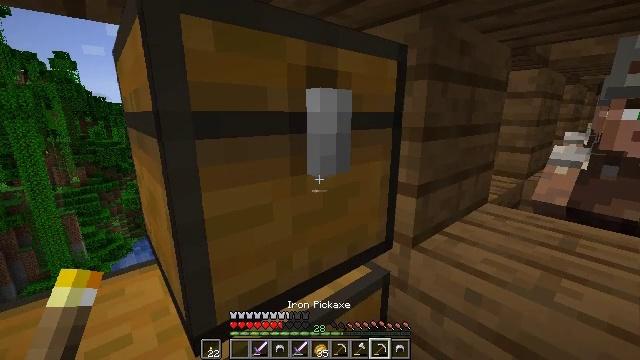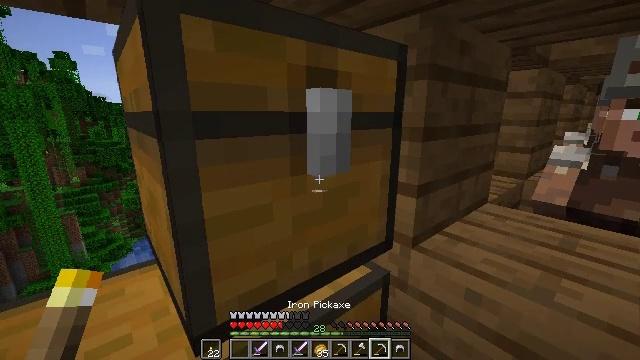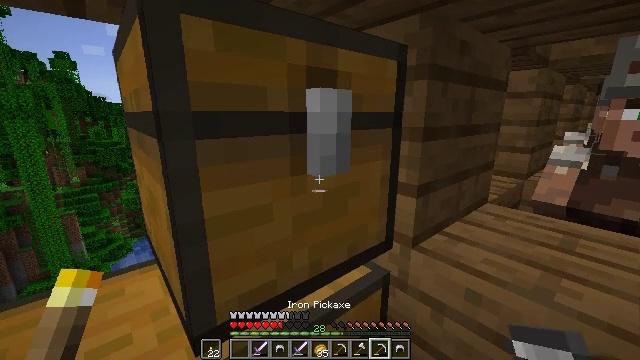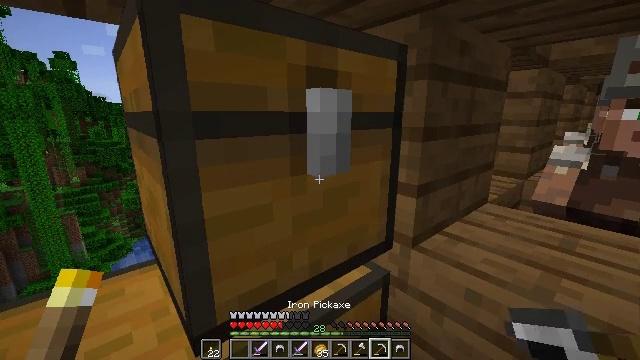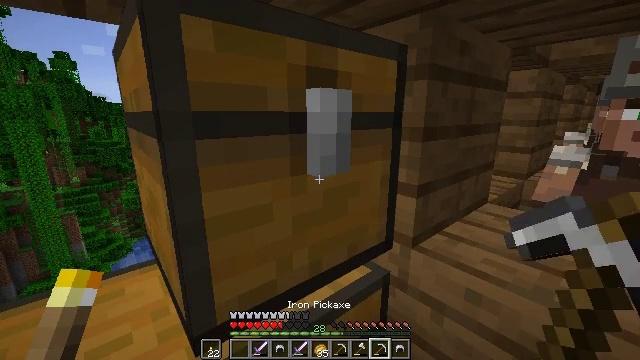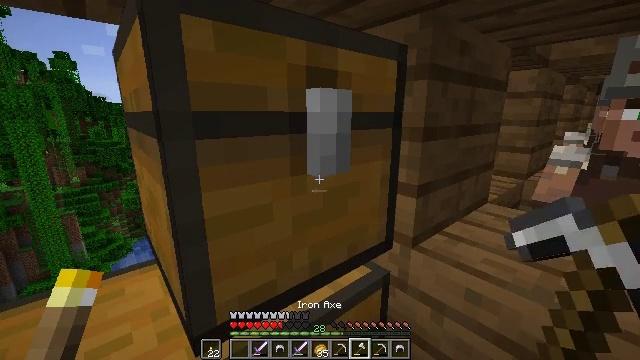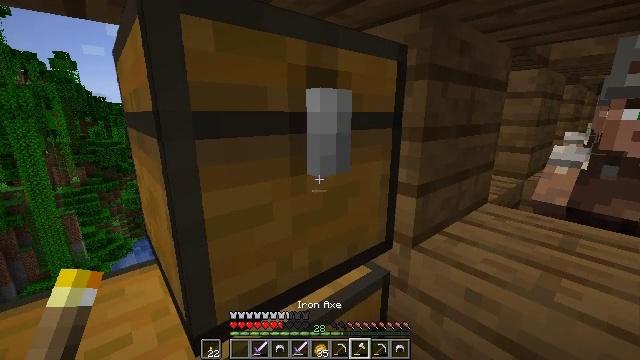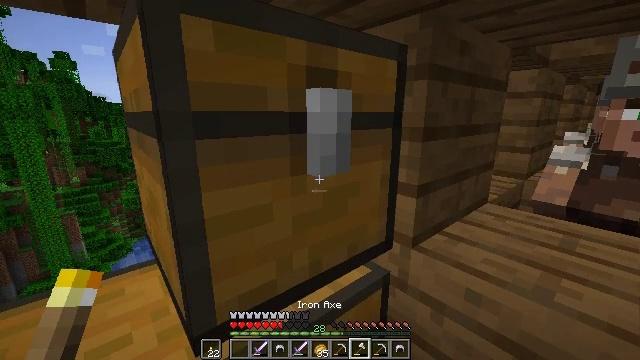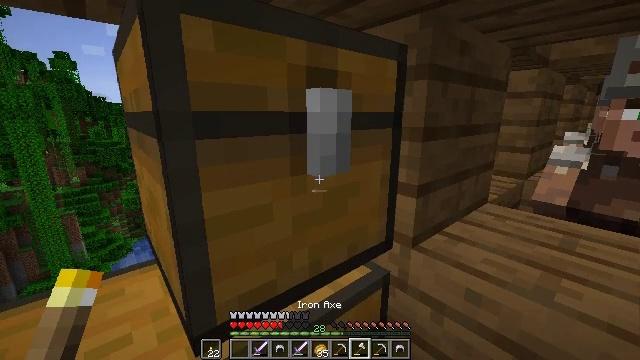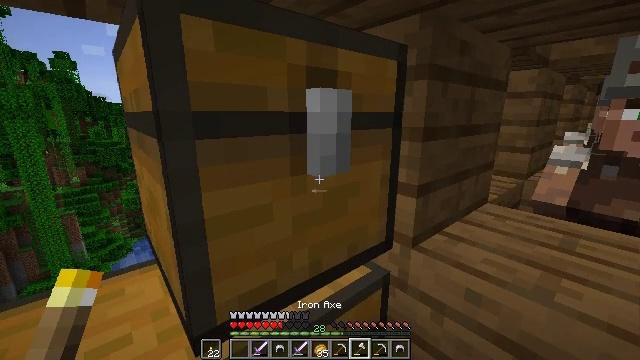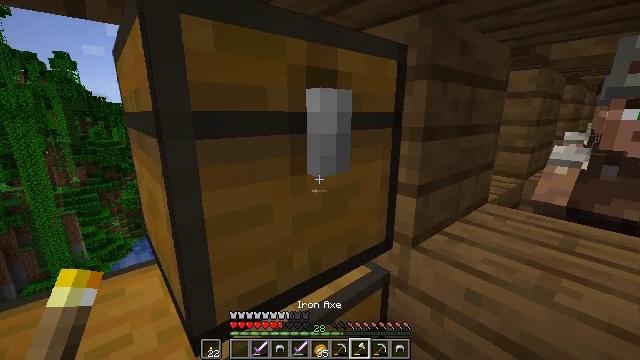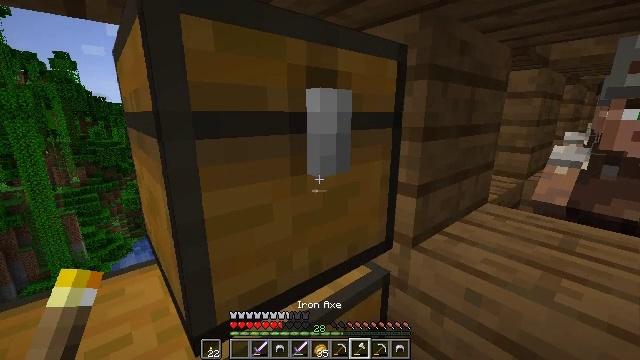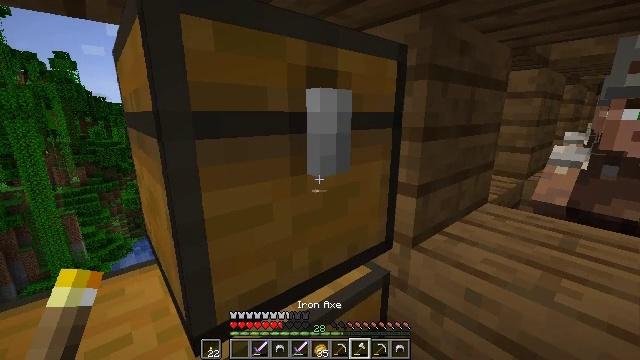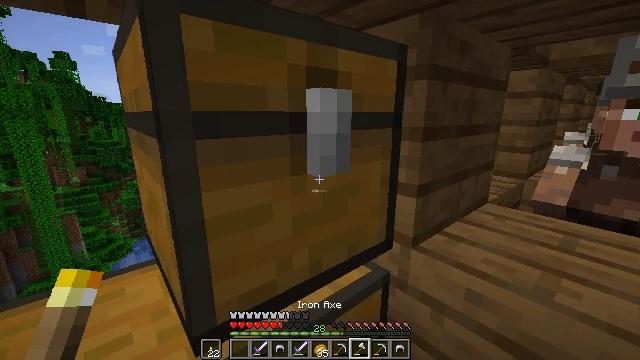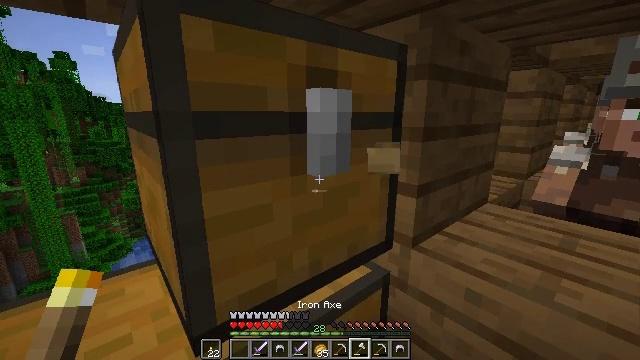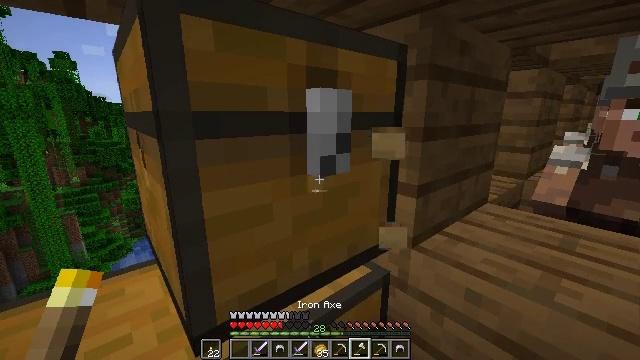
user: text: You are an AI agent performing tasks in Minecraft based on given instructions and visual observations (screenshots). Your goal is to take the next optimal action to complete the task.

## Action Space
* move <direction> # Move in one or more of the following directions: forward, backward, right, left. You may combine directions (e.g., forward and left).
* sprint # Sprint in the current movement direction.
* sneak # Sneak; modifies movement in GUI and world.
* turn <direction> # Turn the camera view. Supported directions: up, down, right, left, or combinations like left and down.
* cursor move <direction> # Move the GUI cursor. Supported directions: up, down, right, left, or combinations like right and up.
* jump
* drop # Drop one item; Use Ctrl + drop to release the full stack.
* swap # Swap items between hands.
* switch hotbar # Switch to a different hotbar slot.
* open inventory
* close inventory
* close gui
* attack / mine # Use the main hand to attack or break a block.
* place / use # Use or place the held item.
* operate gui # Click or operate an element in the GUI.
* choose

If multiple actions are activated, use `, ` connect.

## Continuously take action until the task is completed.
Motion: motion action
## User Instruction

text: Reclaim the chest into your inventory.
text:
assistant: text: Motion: no_op
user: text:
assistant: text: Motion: no_op
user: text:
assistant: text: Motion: no_op
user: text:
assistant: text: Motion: no_op
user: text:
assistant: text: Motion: no_op
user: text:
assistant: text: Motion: no_op
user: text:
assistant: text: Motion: no_op
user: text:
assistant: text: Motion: no_op
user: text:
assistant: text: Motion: no_op
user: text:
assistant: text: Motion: no_op
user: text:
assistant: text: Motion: no_op
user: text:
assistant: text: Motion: no_op
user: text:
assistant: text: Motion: no_op
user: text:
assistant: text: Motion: attack / mine
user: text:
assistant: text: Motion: attack / mine
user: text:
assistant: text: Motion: attack / mine
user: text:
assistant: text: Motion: attack / mine
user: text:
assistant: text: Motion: attack / mine
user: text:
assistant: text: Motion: attack / mine
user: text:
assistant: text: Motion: attack / mine
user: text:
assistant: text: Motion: attack / mine
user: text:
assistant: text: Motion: attack / mine
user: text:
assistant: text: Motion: attack / mine
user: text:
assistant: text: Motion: attack / mine
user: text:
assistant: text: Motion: attack / mine
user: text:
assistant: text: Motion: attack / mine
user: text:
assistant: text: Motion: attack / mine
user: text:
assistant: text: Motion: attack / mine
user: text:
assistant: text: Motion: attack / mine
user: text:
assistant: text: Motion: attack / mine